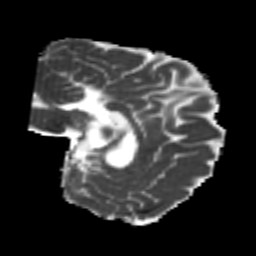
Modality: MD
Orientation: sagittal
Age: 22
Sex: male
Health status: healthy
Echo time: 0.074 s